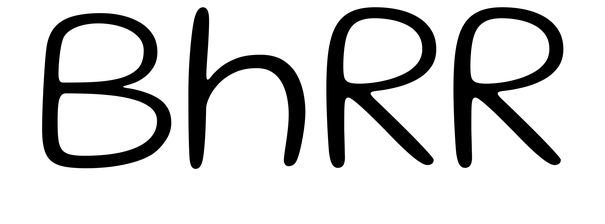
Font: Gluten_ExtraLight